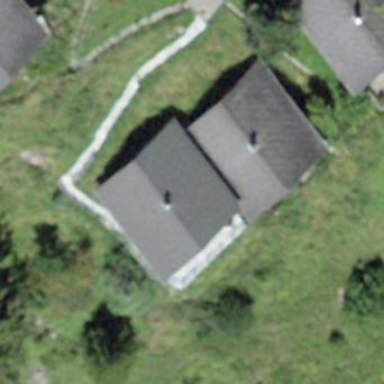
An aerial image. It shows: Detached building.